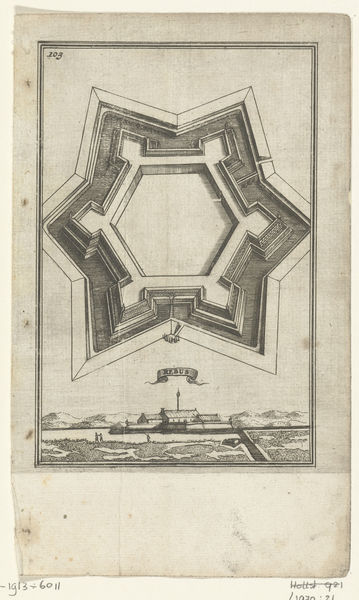
Titel: Illustratie voor 'Den Arbeid van Mars' van Allain Manesson Mallet
Künstler: Romeyn de Hooghe
Standort: Amsterdam
Institution: Rijksmuseum
Schlagwörter: fluss, landschaft, ufer, schwarz, haus, grafik, graphik, vogelperspektive, befestigung, festung, druck, graben, plan, sechseck, grundriss, escarpe, contrescarpe